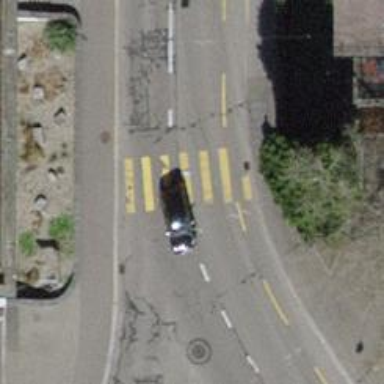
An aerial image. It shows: Tertiary road with asphalt surface. There is cycle lane on the left side.